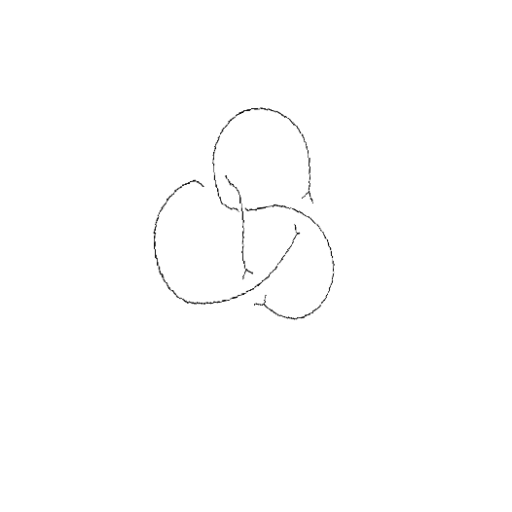
Crossing number: 4